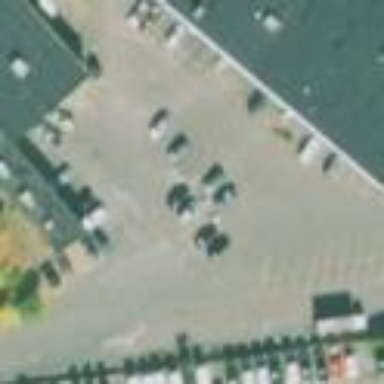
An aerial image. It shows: Parking area with surface.